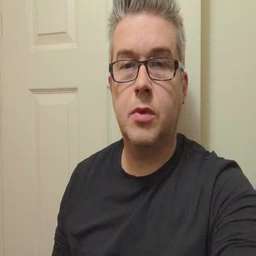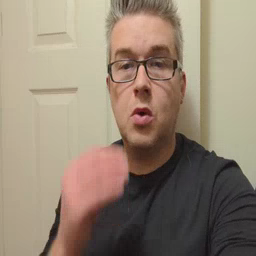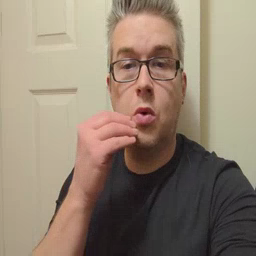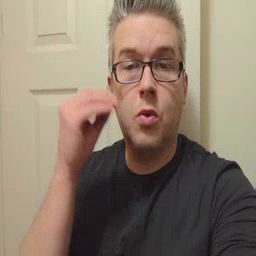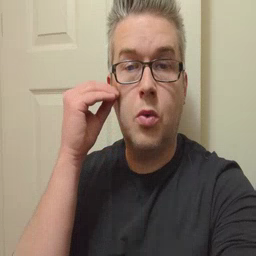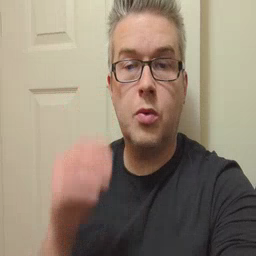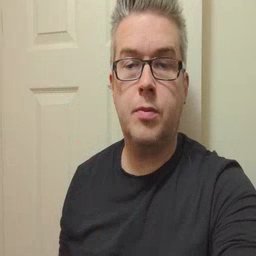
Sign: home